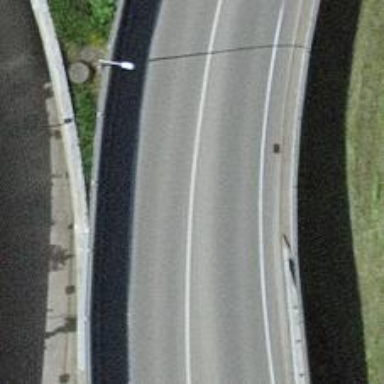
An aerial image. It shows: Secondary road with bridge.